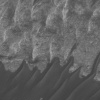
Atmospheric dust classification: not_dusty